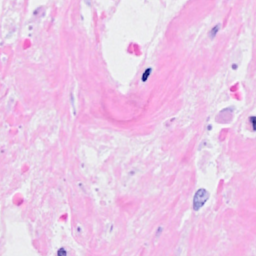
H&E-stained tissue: Breast